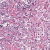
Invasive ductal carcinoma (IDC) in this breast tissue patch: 1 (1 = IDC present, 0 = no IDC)